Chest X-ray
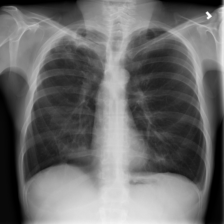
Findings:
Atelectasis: negative
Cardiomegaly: negative
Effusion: negative
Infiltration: negative
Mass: negative
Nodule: negative
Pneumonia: negative
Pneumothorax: negative
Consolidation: negative
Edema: negative
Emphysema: negative
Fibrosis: negative
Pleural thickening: negative
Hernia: negative